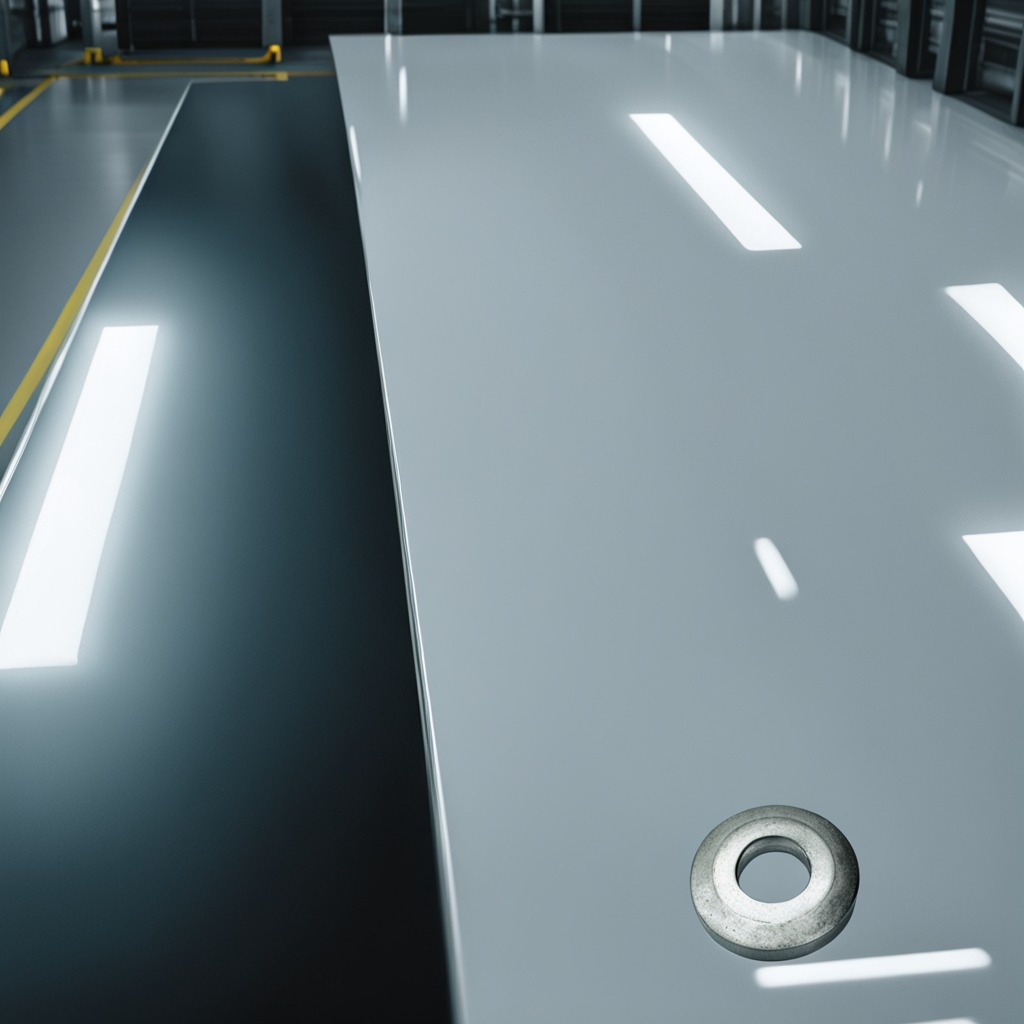
A flat metal washer is lying on a high-gloss table in a ship maintenance bay industrial lighting.